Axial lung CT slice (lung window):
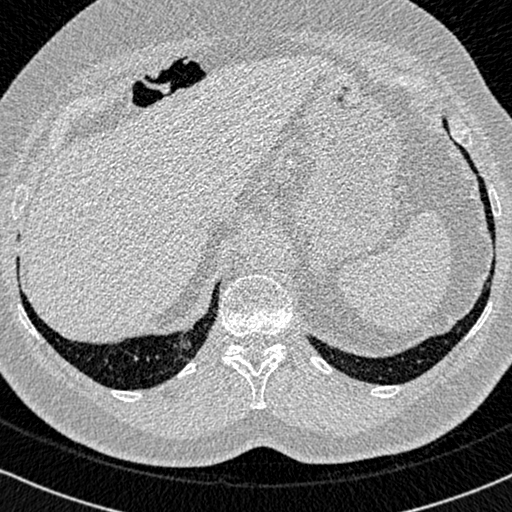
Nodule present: no